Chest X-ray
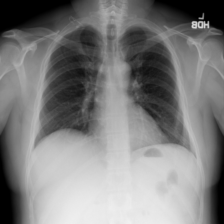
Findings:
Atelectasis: negative
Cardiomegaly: negative
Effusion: negative
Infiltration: negative
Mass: negative
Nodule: negative
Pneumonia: negative
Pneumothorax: negative
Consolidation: negative
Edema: negative
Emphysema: negative
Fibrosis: negative
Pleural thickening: negative
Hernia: negative